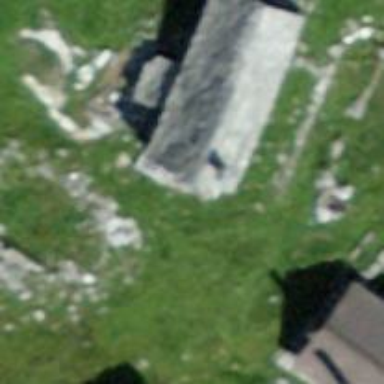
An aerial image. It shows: Hut.